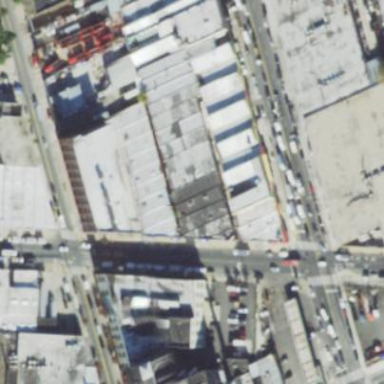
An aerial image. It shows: Storage rental shop located in building.